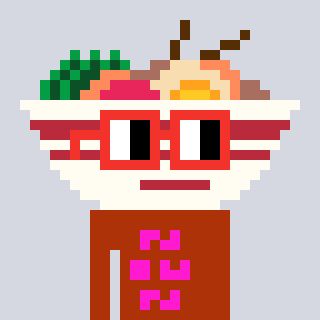
a pixel art character with square red glasses, a noodles-shaped head and a hotbrown-colored body on a cool background